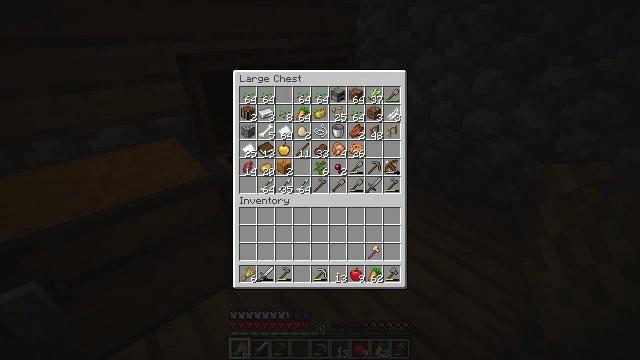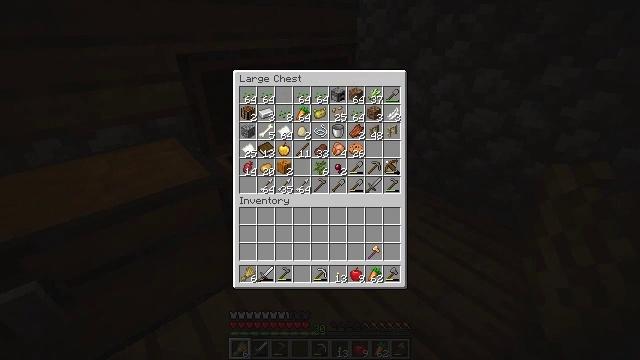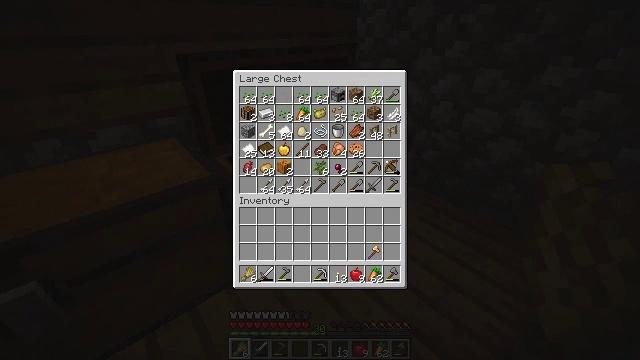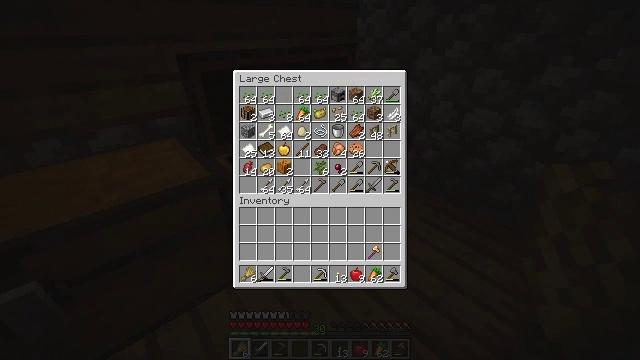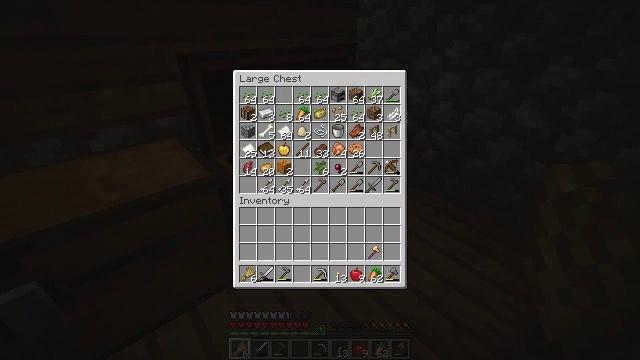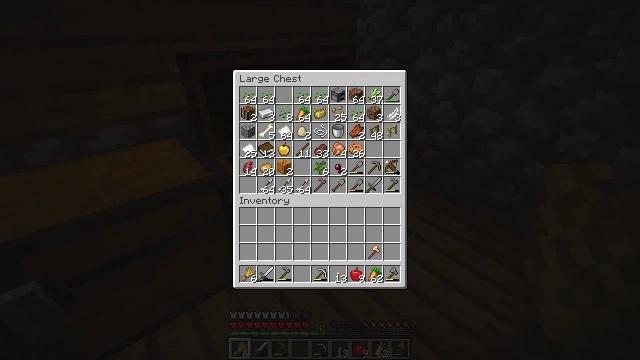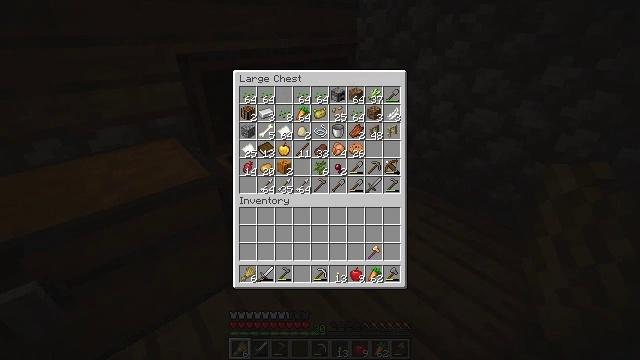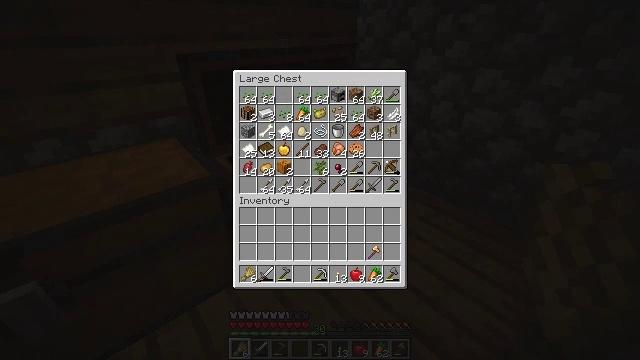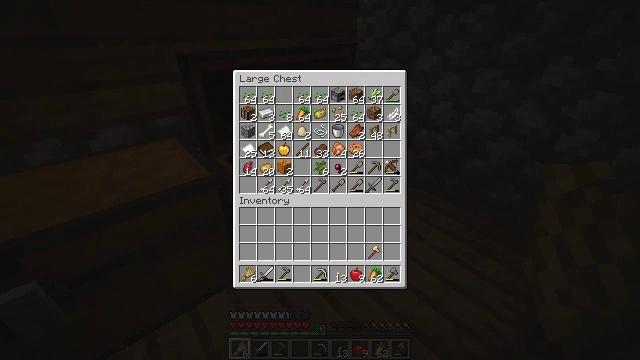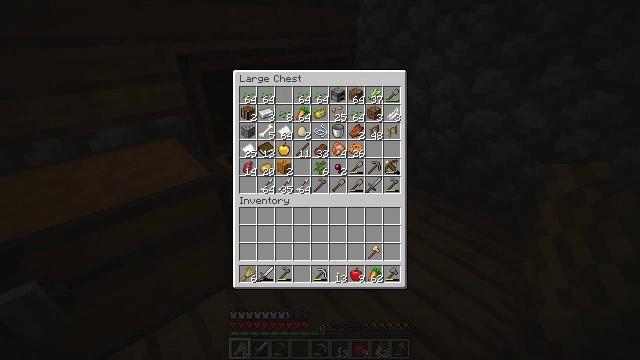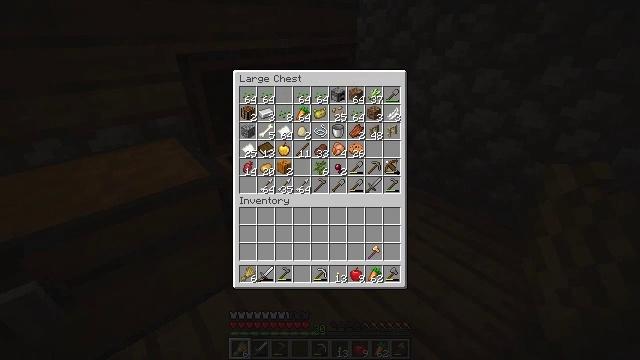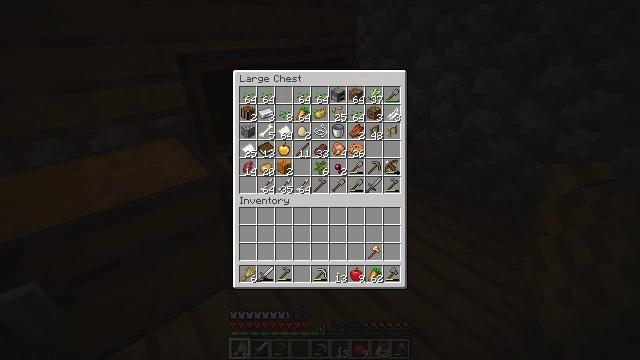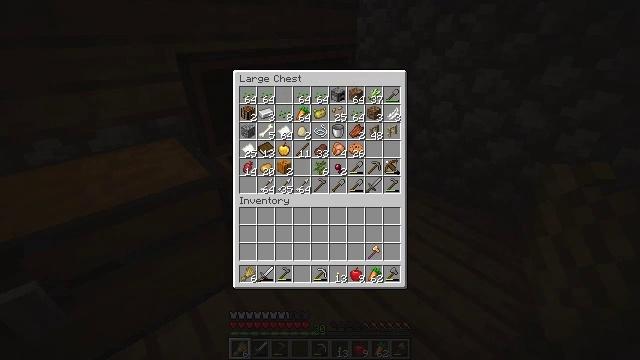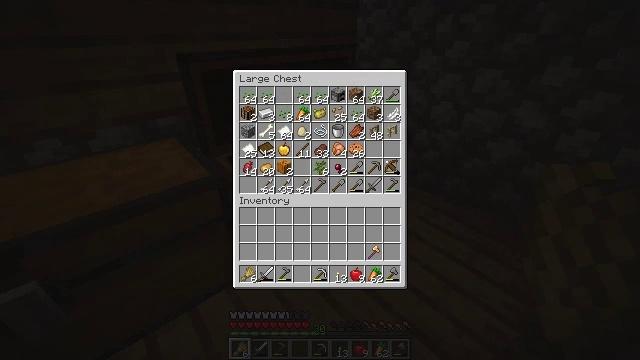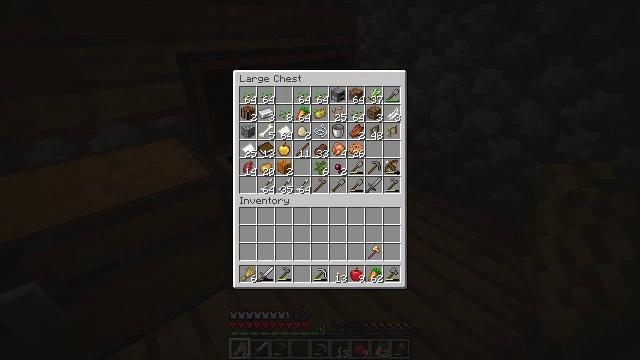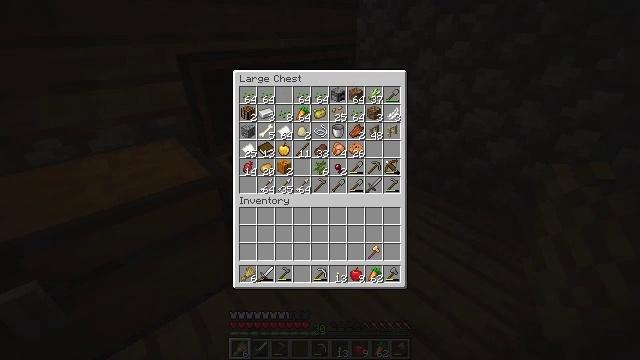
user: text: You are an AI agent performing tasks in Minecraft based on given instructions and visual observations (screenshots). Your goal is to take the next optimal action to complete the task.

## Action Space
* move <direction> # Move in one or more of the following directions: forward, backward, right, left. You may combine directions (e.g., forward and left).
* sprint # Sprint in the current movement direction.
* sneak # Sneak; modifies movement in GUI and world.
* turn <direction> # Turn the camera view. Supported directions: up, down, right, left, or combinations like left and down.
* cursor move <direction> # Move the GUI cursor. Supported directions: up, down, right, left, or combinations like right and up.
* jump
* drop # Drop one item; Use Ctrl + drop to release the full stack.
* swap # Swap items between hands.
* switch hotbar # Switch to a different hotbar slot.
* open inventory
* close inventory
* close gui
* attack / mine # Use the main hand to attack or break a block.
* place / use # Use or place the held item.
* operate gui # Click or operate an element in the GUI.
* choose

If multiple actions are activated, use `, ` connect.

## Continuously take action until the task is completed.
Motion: motion action
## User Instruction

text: Mine the oak log.
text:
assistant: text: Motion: sneak
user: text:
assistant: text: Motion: sneak
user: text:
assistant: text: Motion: sneak
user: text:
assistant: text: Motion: sneak
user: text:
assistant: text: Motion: sneak
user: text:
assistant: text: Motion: sneak
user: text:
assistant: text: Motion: sneak
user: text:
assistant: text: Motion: sneak
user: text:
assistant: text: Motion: sneak
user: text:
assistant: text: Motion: sneak
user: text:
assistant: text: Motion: sneak
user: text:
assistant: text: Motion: sneak
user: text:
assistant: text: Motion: sneak
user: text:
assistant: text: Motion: sneak
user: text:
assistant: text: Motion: sneak
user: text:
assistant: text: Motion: sneak
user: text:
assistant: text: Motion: sneak
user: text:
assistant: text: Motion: sneak
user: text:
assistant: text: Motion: sneak, cursor move left and down
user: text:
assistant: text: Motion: sneak
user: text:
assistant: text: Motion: sneak
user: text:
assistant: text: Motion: no_op
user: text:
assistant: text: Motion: no_op
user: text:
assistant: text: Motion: no_op
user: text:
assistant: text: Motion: no_op
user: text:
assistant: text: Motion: no_op
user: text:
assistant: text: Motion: no_op
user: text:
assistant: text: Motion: no_op
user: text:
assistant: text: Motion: operate gui
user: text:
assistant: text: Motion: operate gui